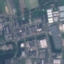
Land use / land cover: Industrial